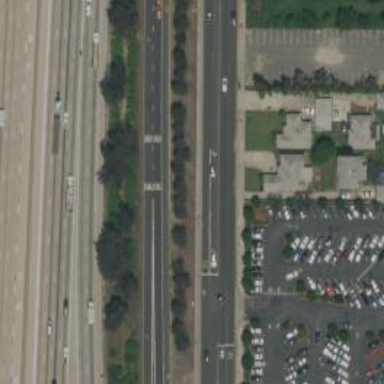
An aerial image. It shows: Primary highway.